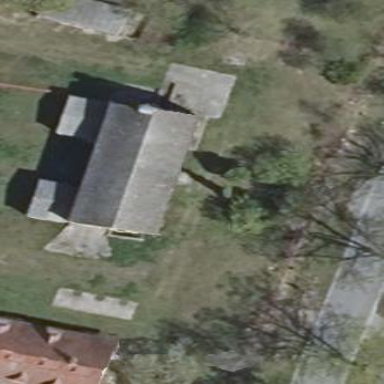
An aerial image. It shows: Building with gabled roof oriented along its structure.